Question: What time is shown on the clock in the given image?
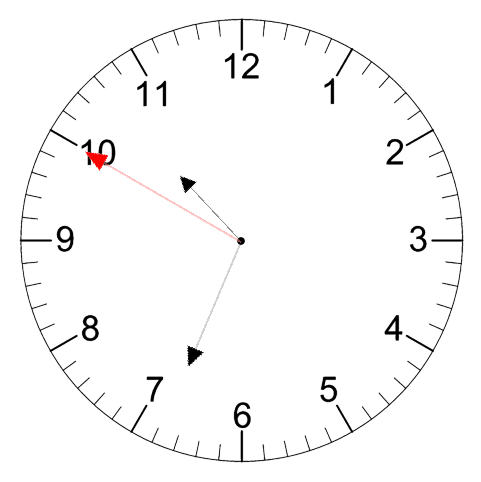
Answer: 10:33:50